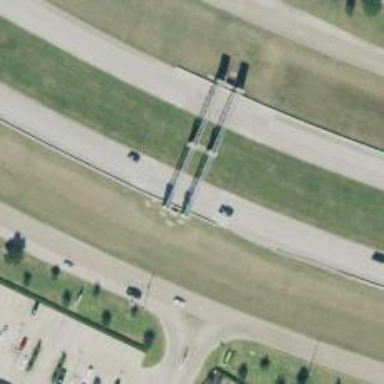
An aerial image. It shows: Toll gantry on the road.